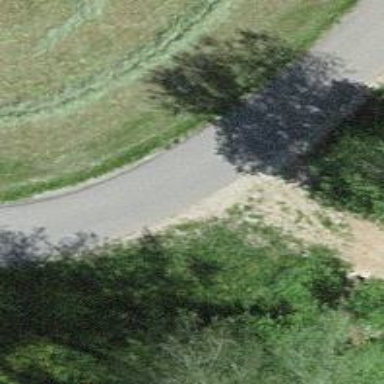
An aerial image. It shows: Unclassified road with asphalt surface.